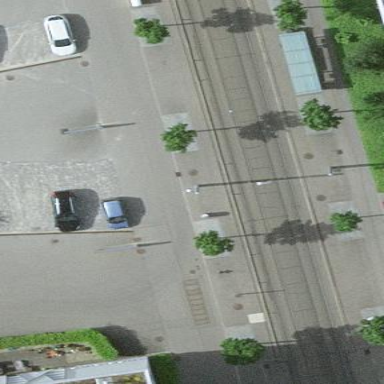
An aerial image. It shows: Asphalt platform for public transport and railway services.